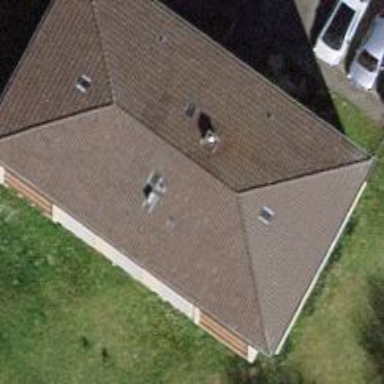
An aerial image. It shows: Hipped-roof building with apartments.